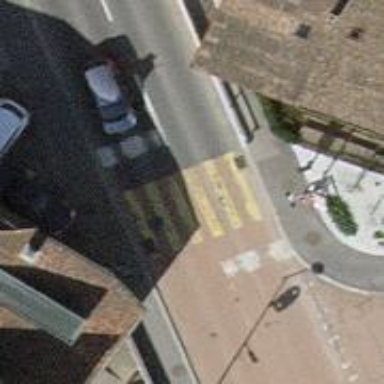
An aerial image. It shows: Marked road crossing.